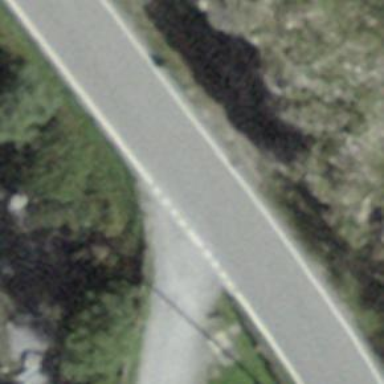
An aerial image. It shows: Tertiary road with asphalt surface and no sidewalk.